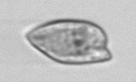
Label: Prorocentrum_dentatum